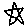
Label: star